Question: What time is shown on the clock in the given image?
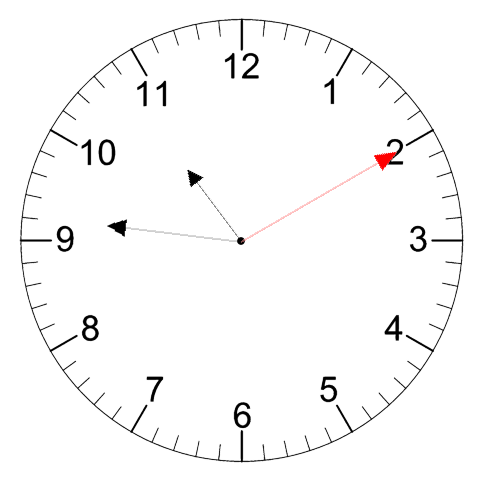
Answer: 10:46:10